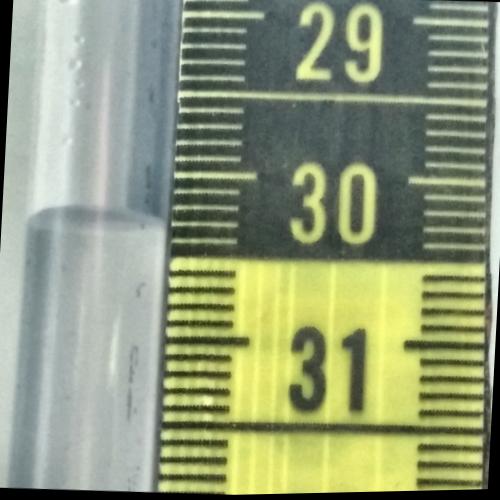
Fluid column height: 30.3 cm